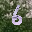
Label: 6